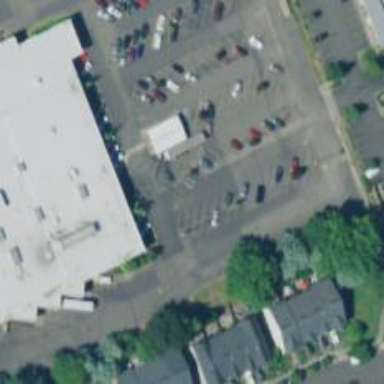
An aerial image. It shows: Building used as recycling center.